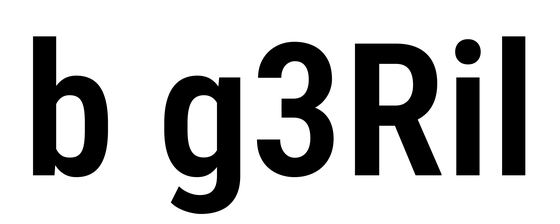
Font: Roboto_Condensed_SemiBold